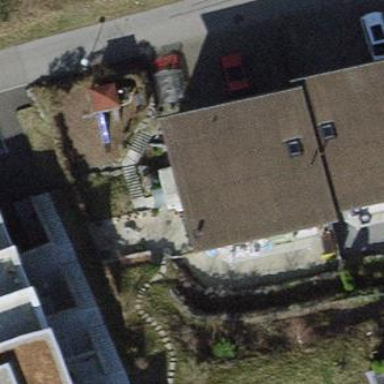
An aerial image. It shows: Semidetached house.